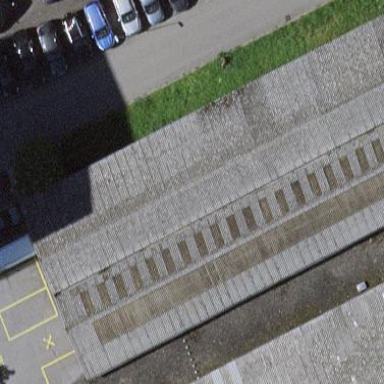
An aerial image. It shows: View of roof of building.